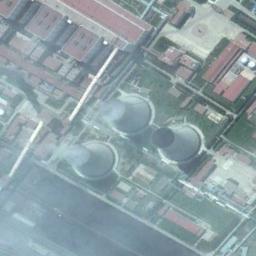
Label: thermal_power_station